Aerial crown-view tile of a tropical tree (Barro Colorado Island, Panama), acquired 20250512:
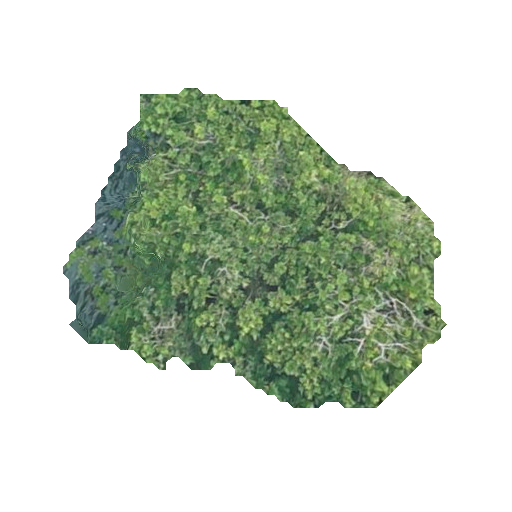
Species: Anacardium excelsum
GBIF accepted scientific name: Anacardium excelsum
Crown area: 122.623 m²